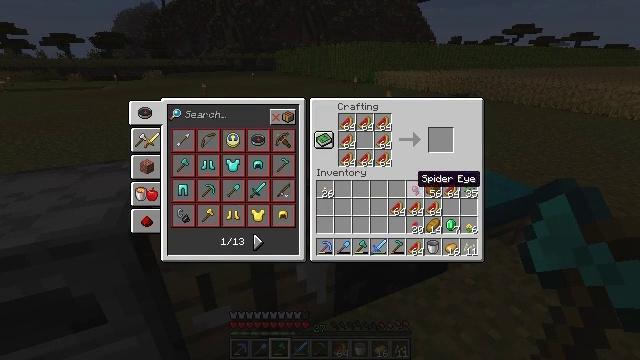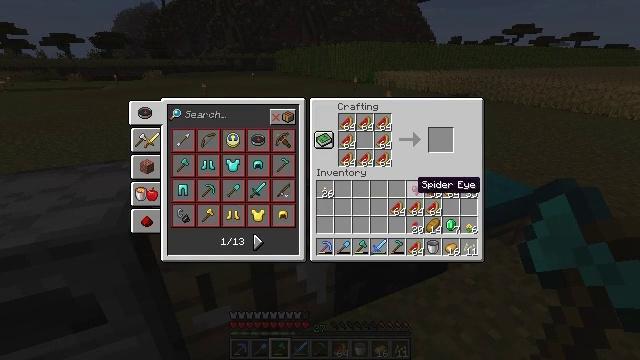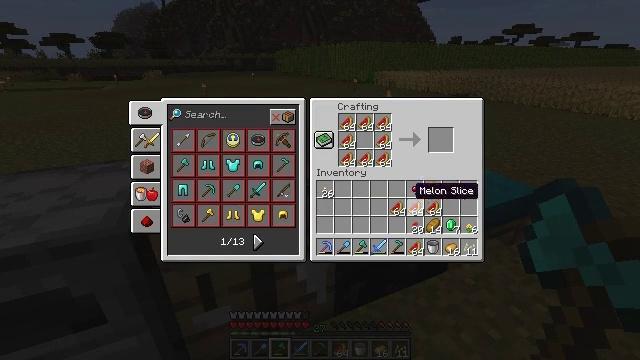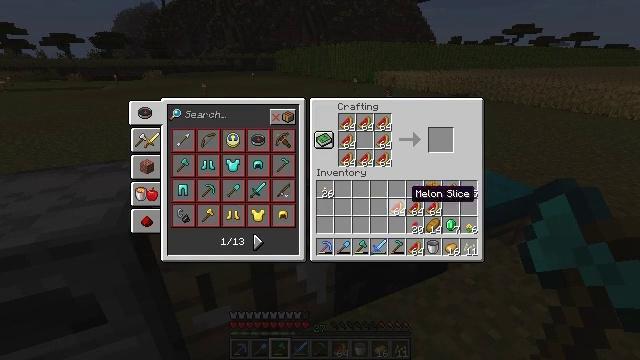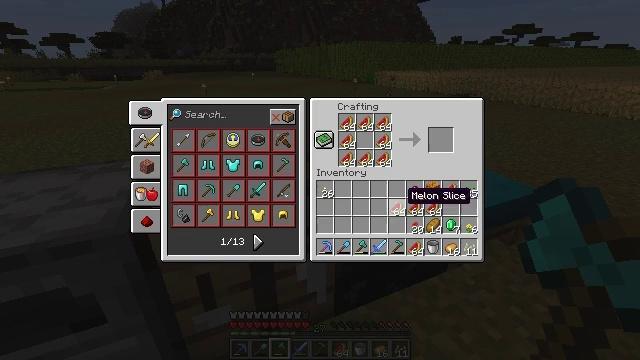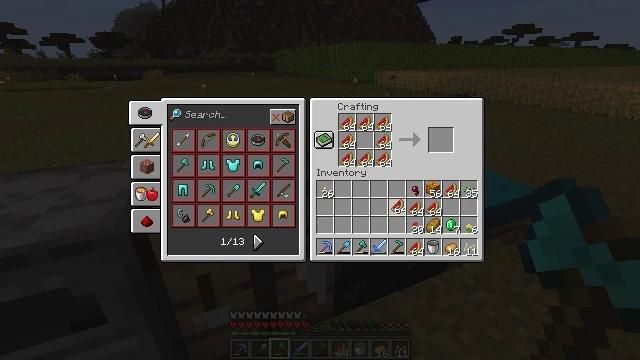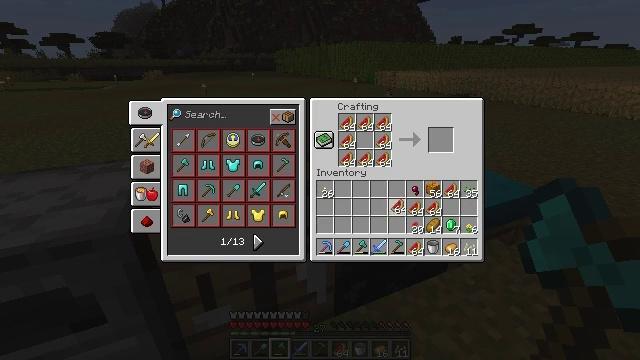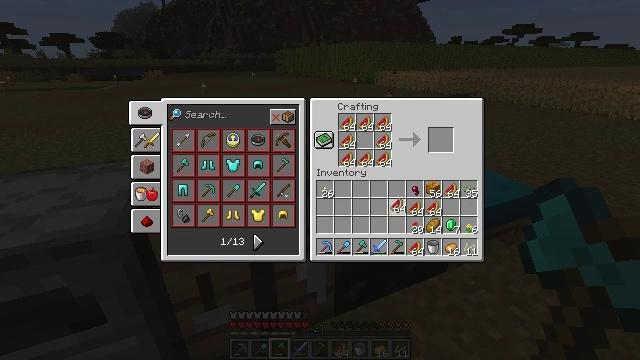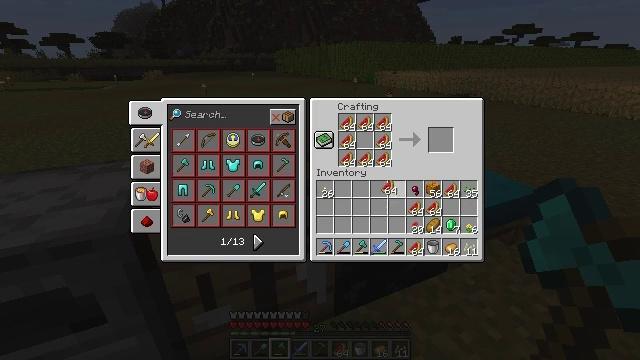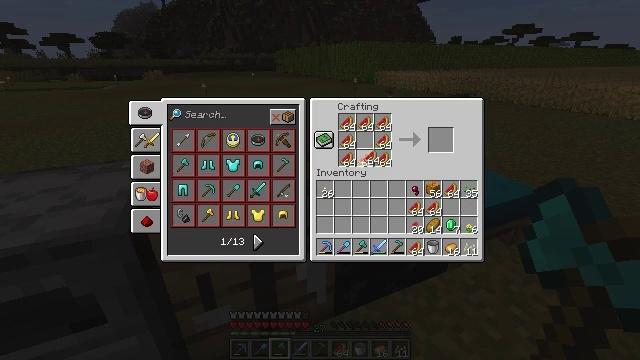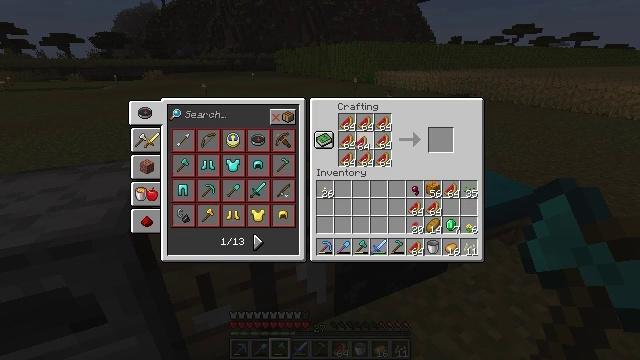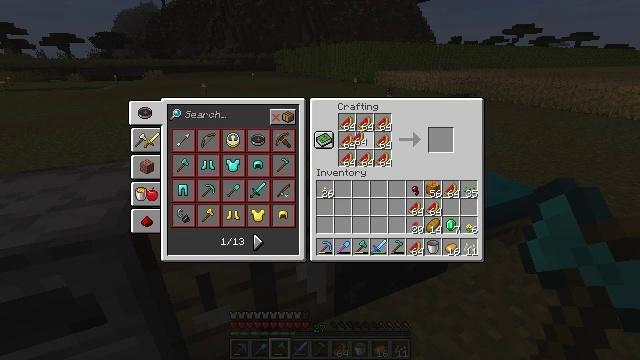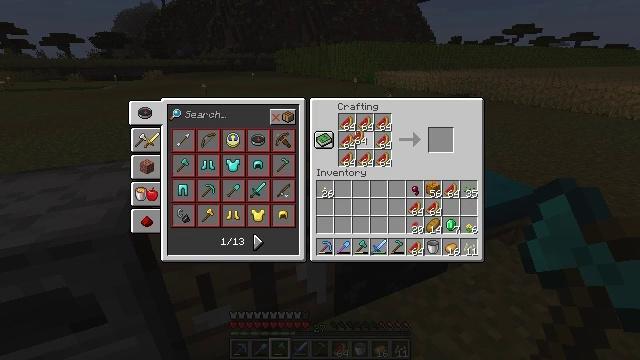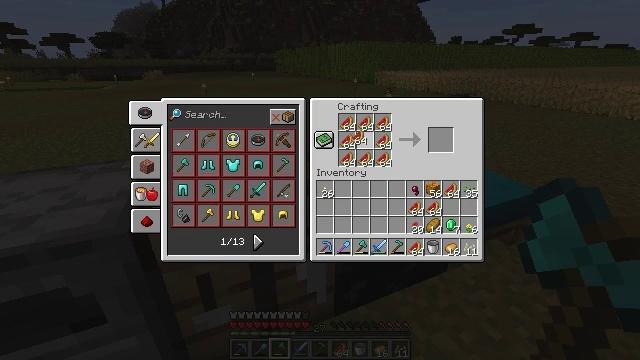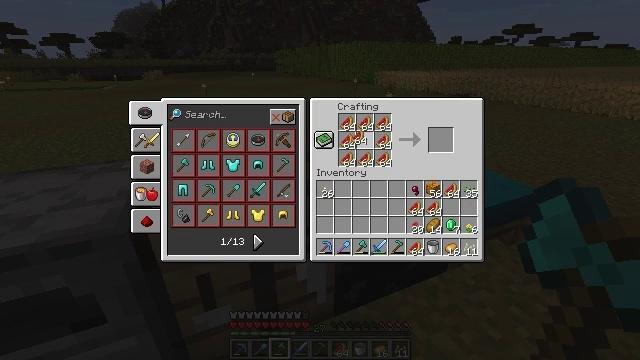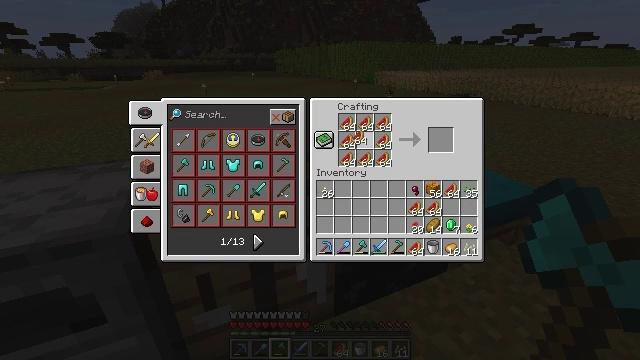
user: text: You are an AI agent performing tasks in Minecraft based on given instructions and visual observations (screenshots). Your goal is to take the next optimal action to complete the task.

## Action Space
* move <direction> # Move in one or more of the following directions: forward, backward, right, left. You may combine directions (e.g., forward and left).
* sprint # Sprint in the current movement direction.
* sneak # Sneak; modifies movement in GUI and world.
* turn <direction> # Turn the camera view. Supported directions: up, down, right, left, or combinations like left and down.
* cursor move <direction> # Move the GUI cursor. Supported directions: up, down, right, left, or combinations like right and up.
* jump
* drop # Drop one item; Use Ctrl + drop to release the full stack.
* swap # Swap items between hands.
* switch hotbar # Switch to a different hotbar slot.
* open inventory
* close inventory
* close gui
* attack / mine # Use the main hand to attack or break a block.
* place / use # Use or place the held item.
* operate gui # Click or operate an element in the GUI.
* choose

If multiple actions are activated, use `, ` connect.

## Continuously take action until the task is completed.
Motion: motion action
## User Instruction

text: Interact with the crafting table to obtain the melon.
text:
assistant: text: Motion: no_op
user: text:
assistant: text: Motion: no_op
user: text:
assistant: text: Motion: no_op
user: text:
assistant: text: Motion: no_op
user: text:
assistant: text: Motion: operate gui
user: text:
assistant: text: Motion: operate gui
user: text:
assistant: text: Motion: operate gui
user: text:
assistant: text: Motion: cursor move left and up
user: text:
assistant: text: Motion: cursor move left and up
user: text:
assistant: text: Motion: cursor move left and up
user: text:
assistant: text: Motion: no_op
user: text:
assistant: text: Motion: no_op
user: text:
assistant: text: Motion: operate gui
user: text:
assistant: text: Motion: operate gui
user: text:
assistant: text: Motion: operate gui
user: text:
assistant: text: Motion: no_op
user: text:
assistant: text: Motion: no_op
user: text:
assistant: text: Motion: no_op
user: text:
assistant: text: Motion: no_op
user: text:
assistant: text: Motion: cursor move right
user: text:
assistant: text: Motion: cursor move right
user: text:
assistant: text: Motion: cursor move right
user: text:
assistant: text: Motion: sneak, cursor move right
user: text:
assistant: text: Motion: sneak
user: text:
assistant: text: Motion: sneak
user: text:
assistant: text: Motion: sneak
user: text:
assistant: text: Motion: sneak
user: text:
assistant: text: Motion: sneak
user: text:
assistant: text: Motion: sneak
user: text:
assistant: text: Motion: sneak